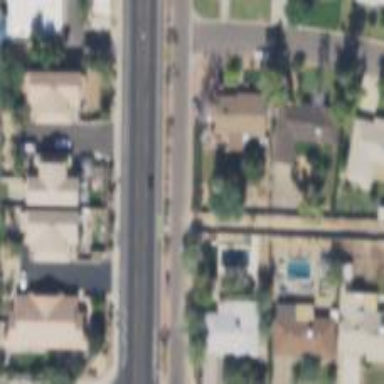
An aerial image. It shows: Alleyway designated as service road.